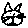
Label: cat